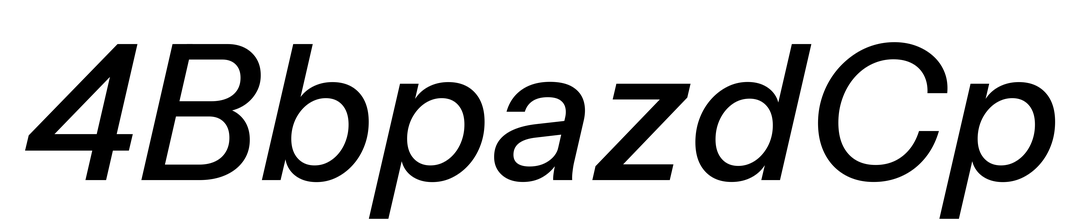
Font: InstrumentSans-Italic_Medium_Italic